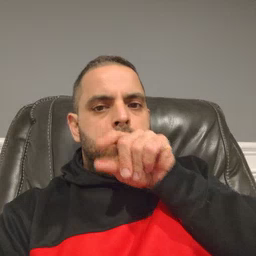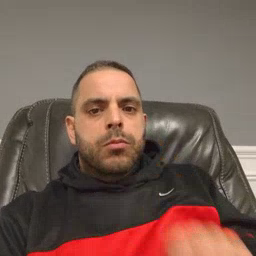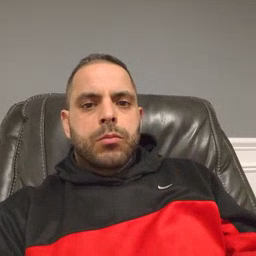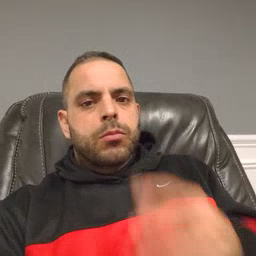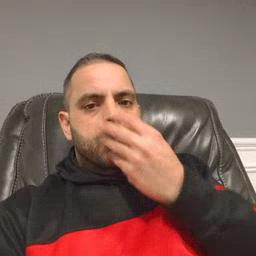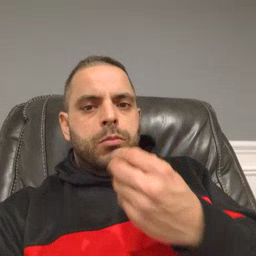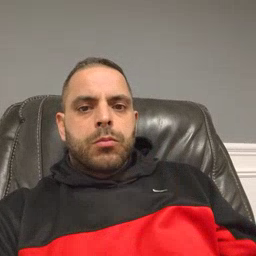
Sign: wolf